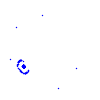
Particle: kaon